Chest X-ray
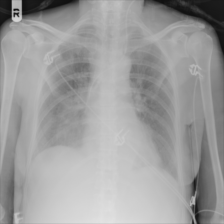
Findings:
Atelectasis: negative
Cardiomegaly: negative
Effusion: negative
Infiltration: negative
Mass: negative
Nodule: negative
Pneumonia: negative
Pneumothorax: negative
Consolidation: negative
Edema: negative
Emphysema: negative
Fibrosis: negative
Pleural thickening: negative
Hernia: negative